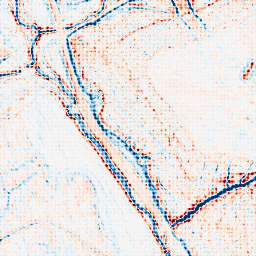
Category: edge_preserving
Decomposition family: anisotropic_diffusion
Decomposition parameters: iterations: 20
kappa: 10
gamma: 0.1
Upsampling method: sinc_blackman
Upsampling parameters: scale: 8
kernel_size: 8
Upsampling scale: 8